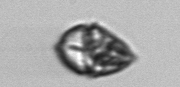
Label: Gyrodinium